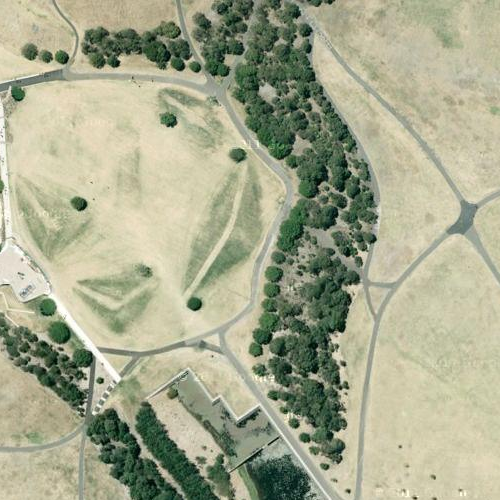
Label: sydney